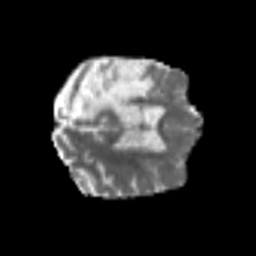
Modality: MD
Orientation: axial
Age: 60
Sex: male
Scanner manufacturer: siemens
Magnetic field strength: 3 T
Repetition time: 6.1 s
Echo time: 0.101 s